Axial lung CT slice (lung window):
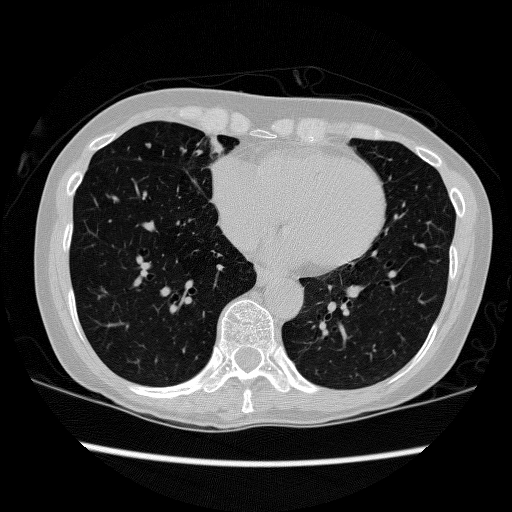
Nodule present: no